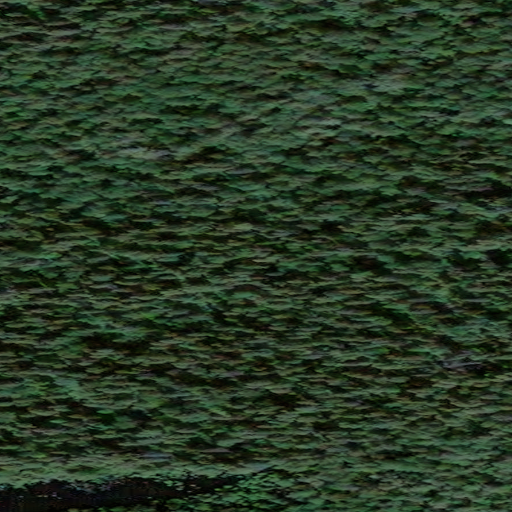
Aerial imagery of island in Alaska named Ham Island containing only unknown